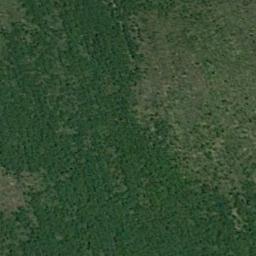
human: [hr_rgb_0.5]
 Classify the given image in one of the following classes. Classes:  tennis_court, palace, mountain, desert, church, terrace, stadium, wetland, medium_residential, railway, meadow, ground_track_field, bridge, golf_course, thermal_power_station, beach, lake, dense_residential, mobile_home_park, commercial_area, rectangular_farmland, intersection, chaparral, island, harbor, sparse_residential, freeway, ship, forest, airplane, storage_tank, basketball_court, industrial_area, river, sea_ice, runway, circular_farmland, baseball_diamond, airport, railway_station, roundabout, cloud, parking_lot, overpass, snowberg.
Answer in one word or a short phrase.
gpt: meadow